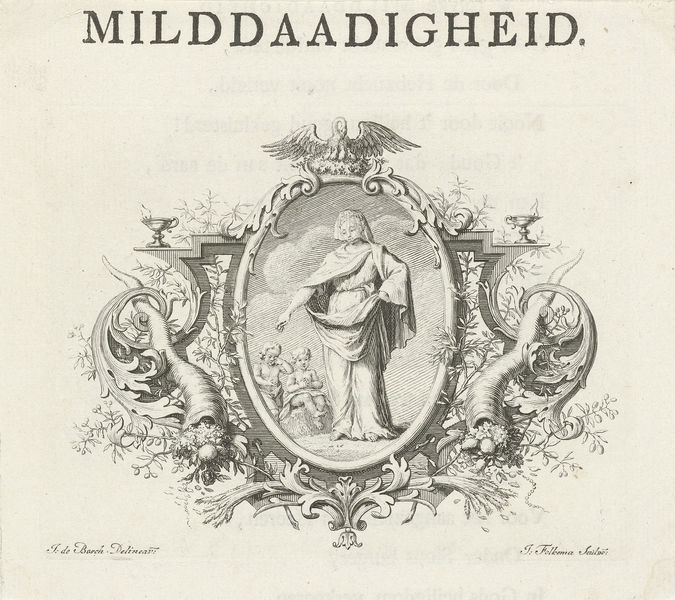
Titel: Vignet met de personificatie van Milddadigheid
Künstler: Jacob Folkema
Standort: Amsterdam
Institution: Rijksmuseum
Schlagwörter: blätter, umhang, vogel, hut, hüte, kopfbedeckungen, obst, schleier, ornament, mütze, mützen, füllhorn, kind, pflanzen, kinder, früchte, ranken, kopfbedeckung, schwan, romantik, kopftuch, floral, kupferstich, verschleiert, arabeske, füllhörner, mildtätigkeit, mittelhochdeutsch, schwedisch, jahreszahl emblem füllhorn saat säherin putti